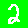
Digit: 2